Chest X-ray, PA view. Patient: 57 years old, sex M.
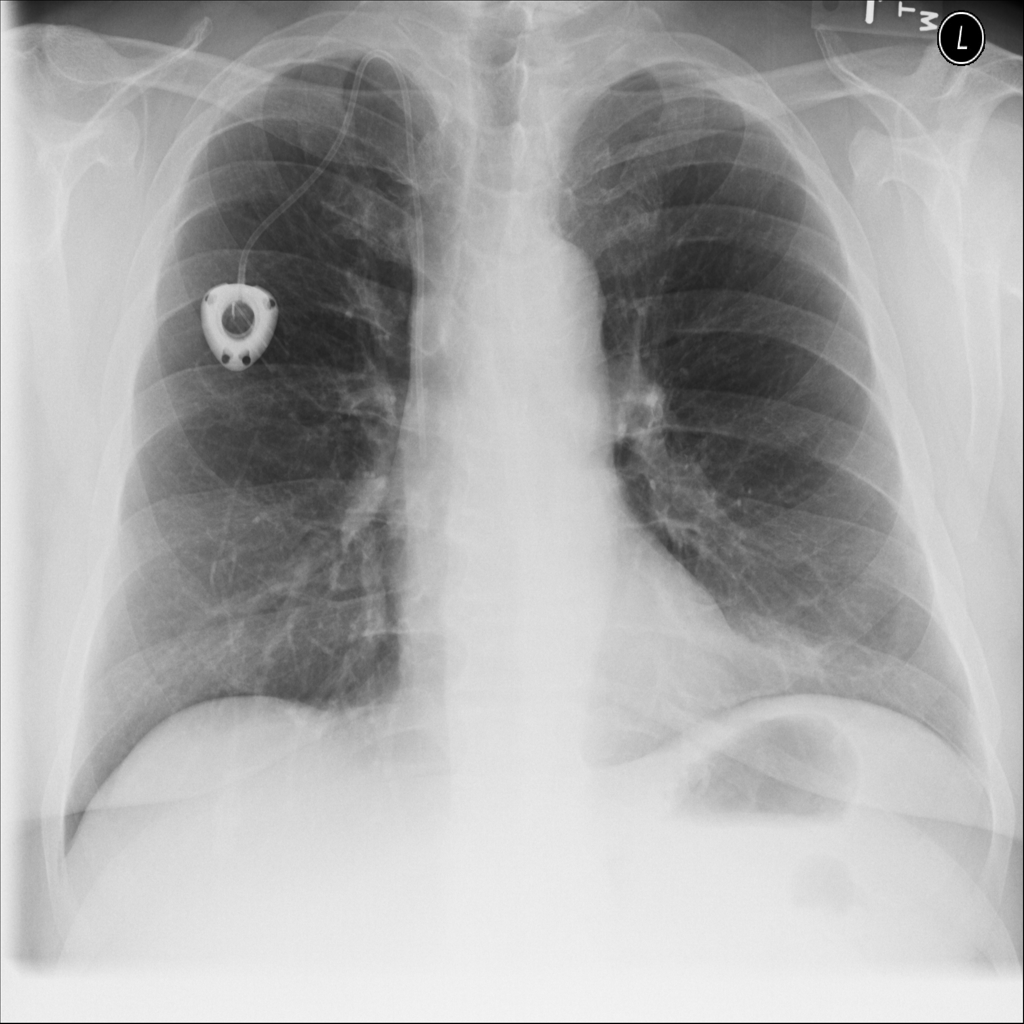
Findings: Atelectasis, Pleural_Thickening